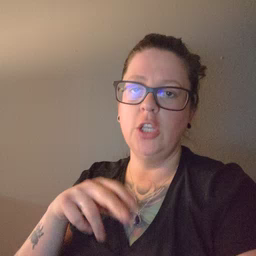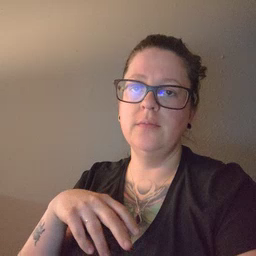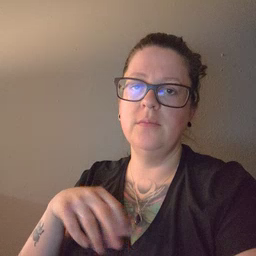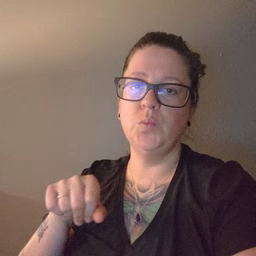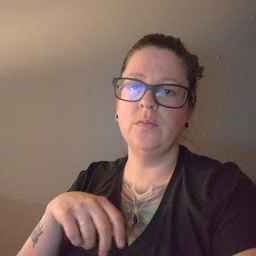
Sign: shoe